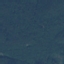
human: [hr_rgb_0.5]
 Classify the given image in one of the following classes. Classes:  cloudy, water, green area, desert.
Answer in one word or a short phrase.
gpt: green area